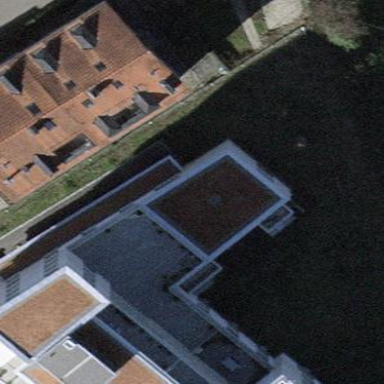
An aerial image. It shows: Flat-roofed house.